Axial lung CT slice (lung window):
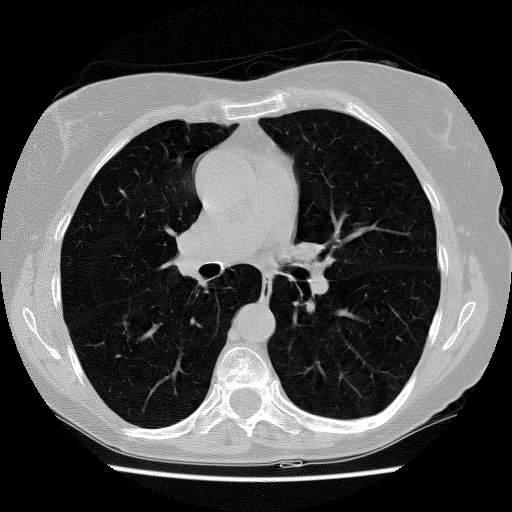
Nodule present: no